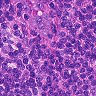
Metastatic tissue present: no